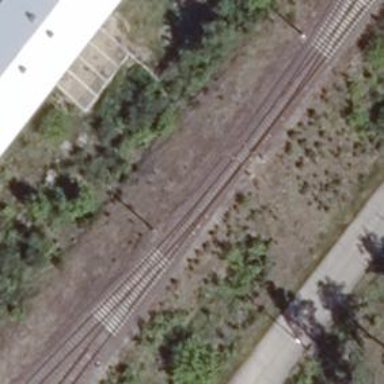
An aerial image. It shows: Railway switch.